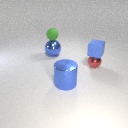
large blue metal sphere behind small red metal sphere